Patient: sex F, age 58
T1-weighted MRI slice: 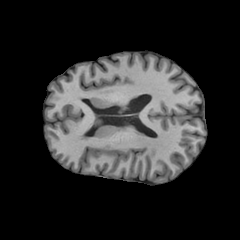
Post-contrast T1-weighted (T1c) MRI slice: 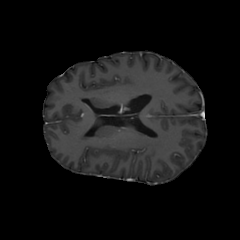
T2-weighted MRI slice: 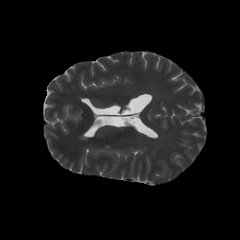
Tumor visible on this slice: yes
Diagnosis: Glioblastoma, IDH-wildtype
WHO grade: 4